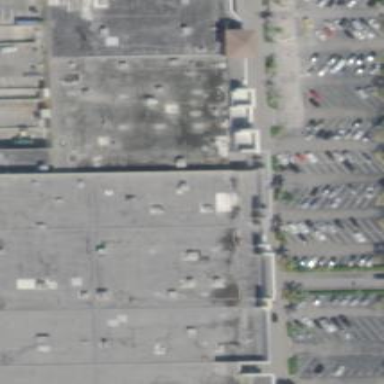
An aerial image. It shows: Retail area.